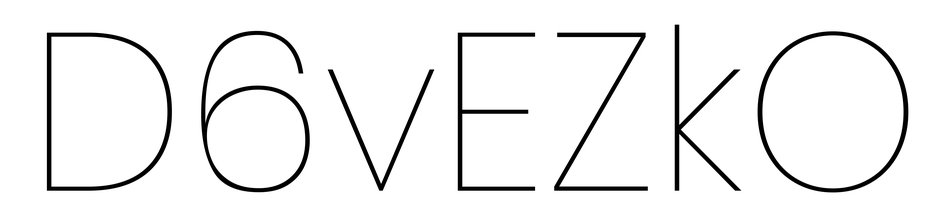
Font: Poppins-Thin